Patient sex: F
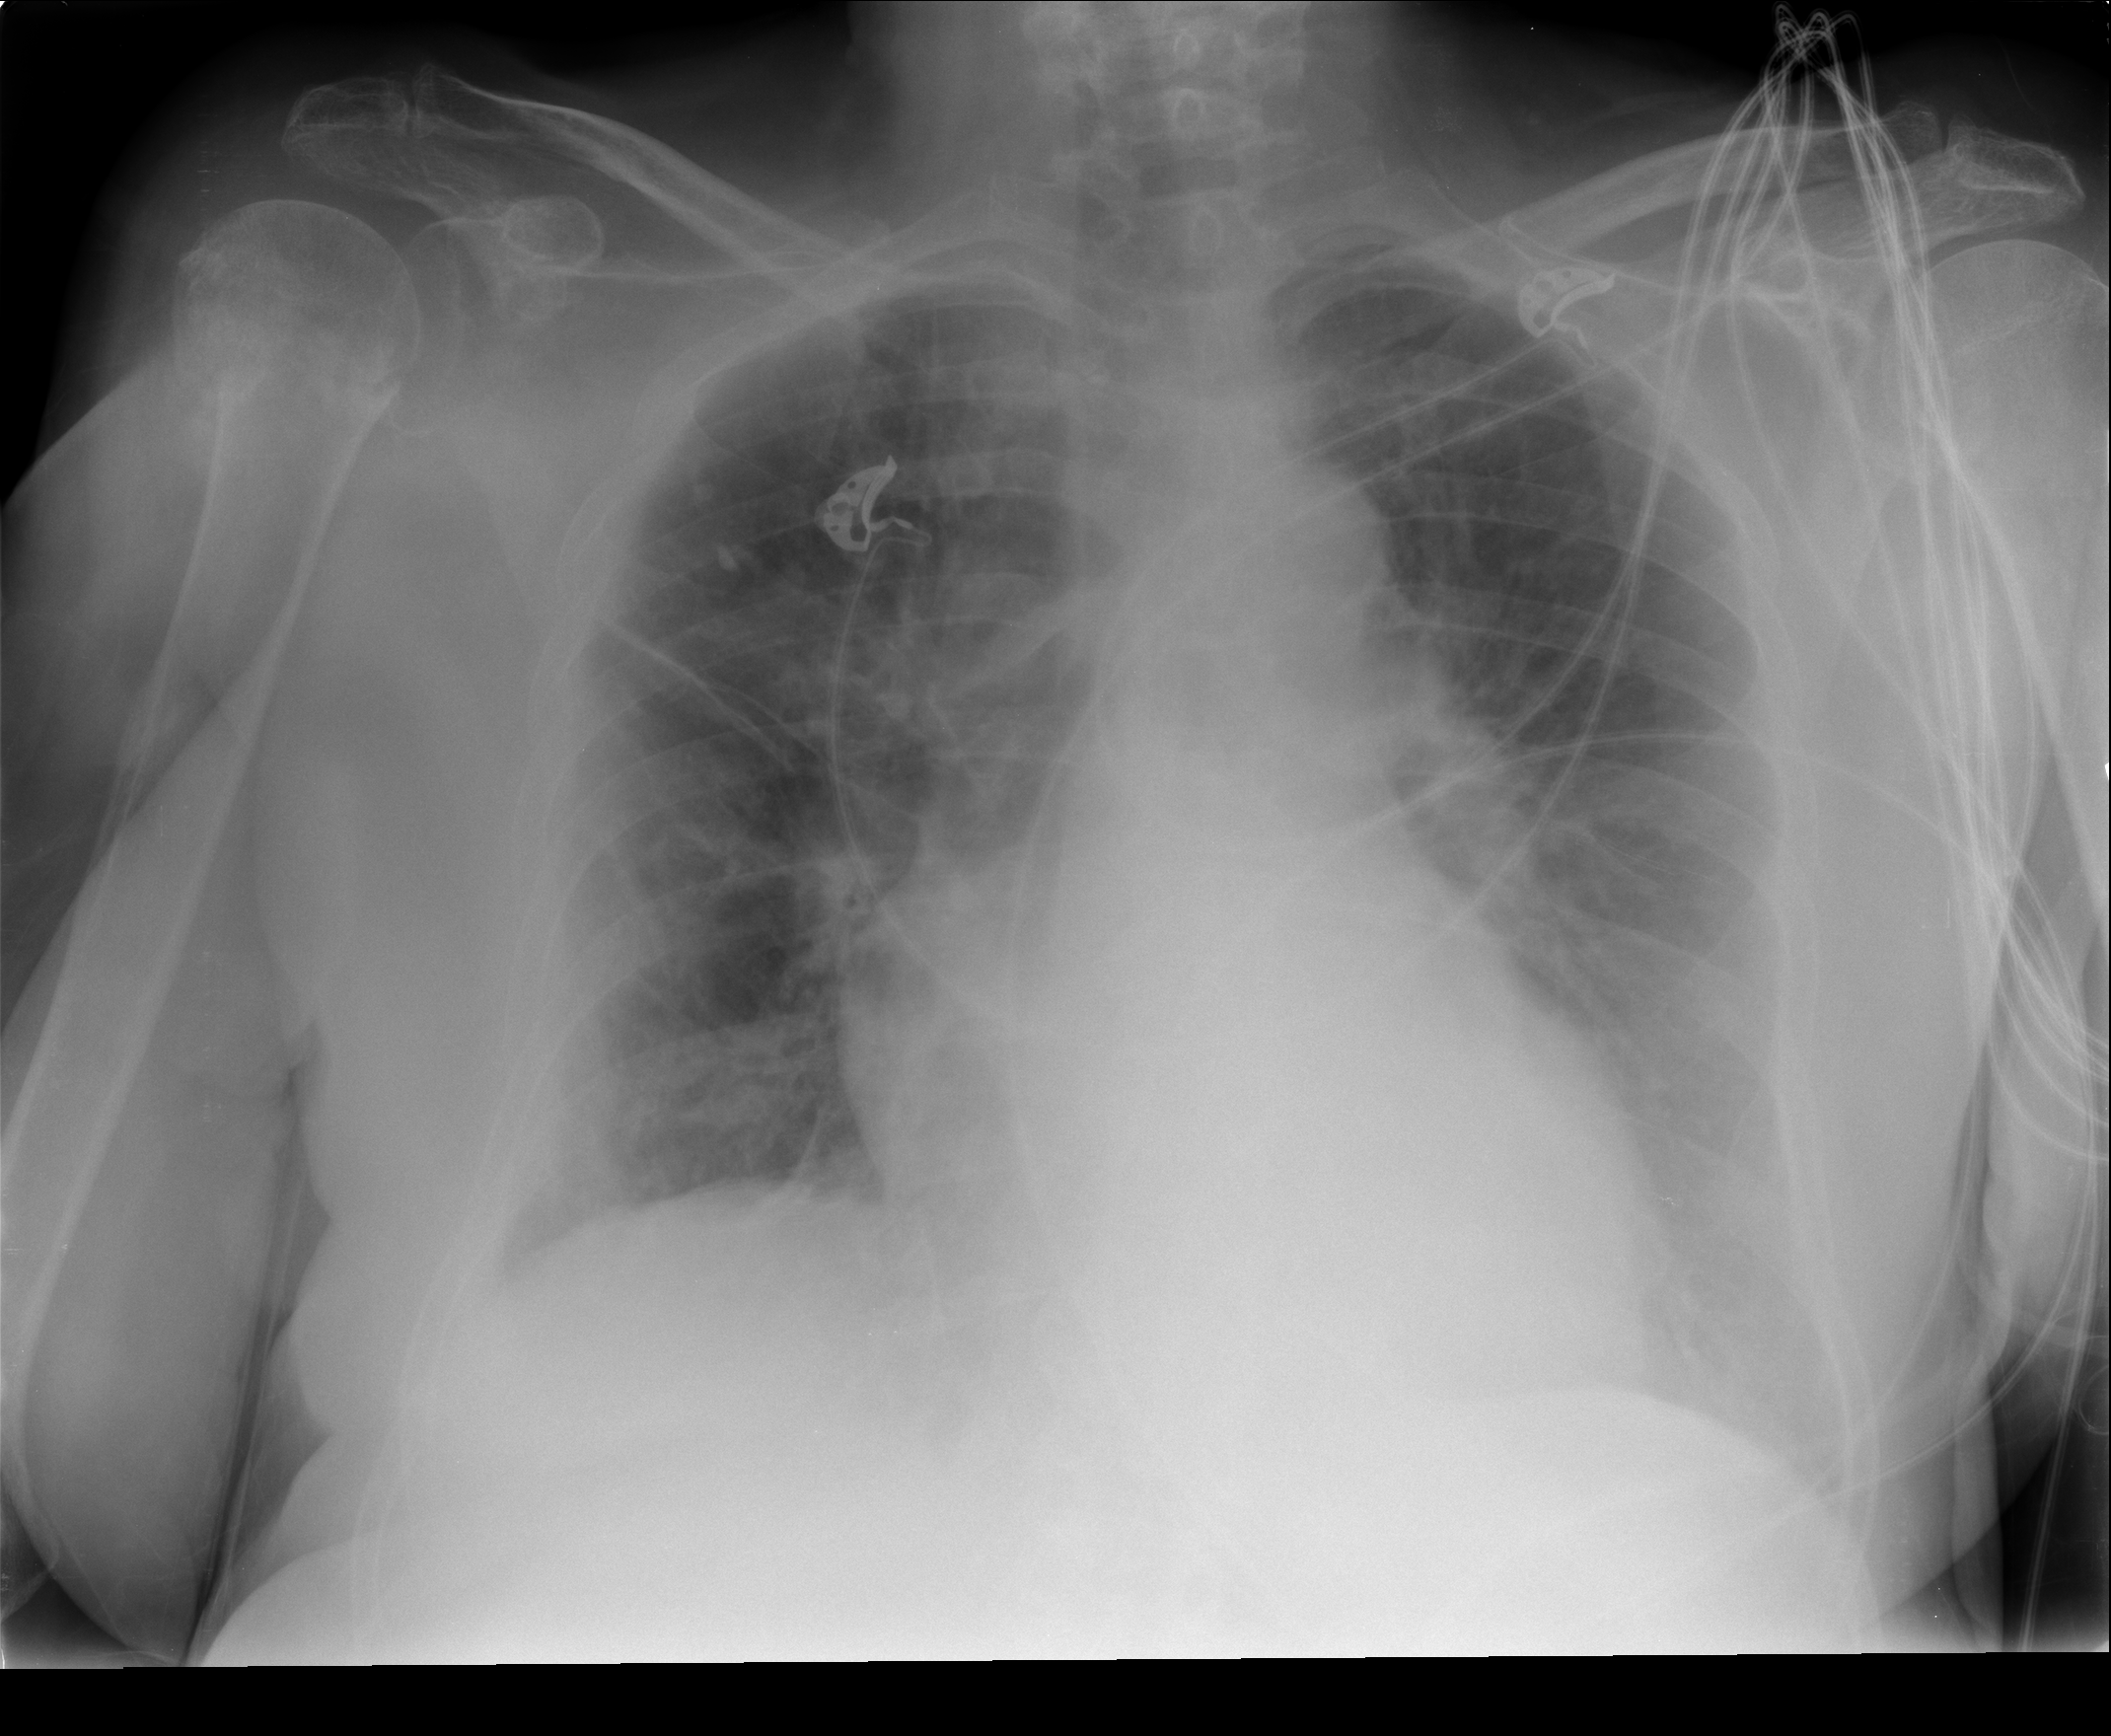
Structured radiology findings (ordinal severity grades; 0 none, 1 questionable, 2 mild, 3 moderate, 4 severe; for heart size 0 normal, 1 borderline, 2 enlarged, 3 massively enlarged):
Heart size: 2
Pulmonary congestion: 2
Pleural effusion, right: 2
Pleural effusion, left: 2
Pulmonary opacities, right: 0
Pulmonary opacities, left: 0
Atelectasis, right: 2
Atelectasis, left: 2